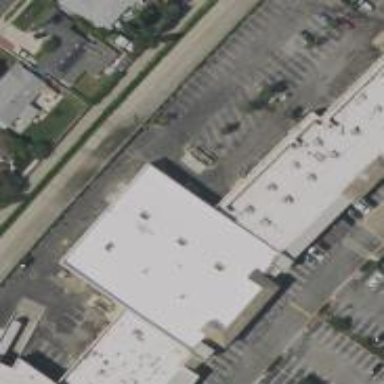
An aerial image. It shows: Retail building.